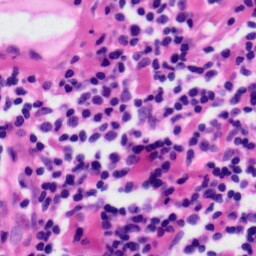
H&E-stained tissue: Tonsil